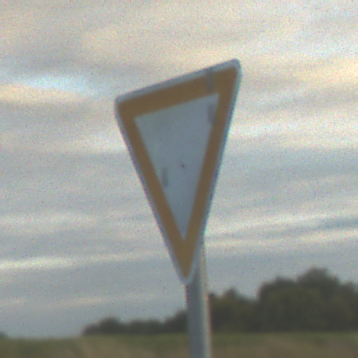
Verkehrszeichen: VorfahrtGewaehren
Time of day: SunriseSunset
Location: Outdoor (RoadRail)
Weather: PartlyCloudy
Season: NotSpecified
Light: Natural